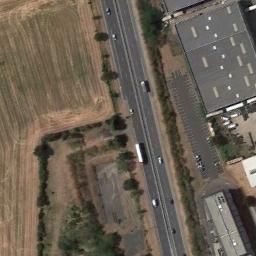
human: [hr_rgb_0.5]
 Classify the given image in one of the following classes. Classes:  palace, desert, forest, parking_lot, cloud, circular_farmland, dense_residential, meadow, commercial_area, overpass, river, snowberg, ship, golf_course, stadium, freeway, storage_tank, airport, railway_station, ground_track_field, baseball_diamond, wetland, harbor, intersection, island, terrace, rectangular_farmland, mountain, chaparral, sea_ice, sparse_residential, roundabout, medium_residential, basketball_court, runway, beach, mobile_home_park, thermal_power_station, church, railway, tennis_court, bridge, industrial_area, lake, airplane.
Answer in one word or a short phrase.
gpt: freeway